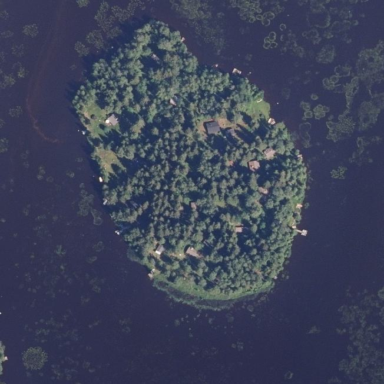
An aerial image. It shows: Islet surrounded by woodland.